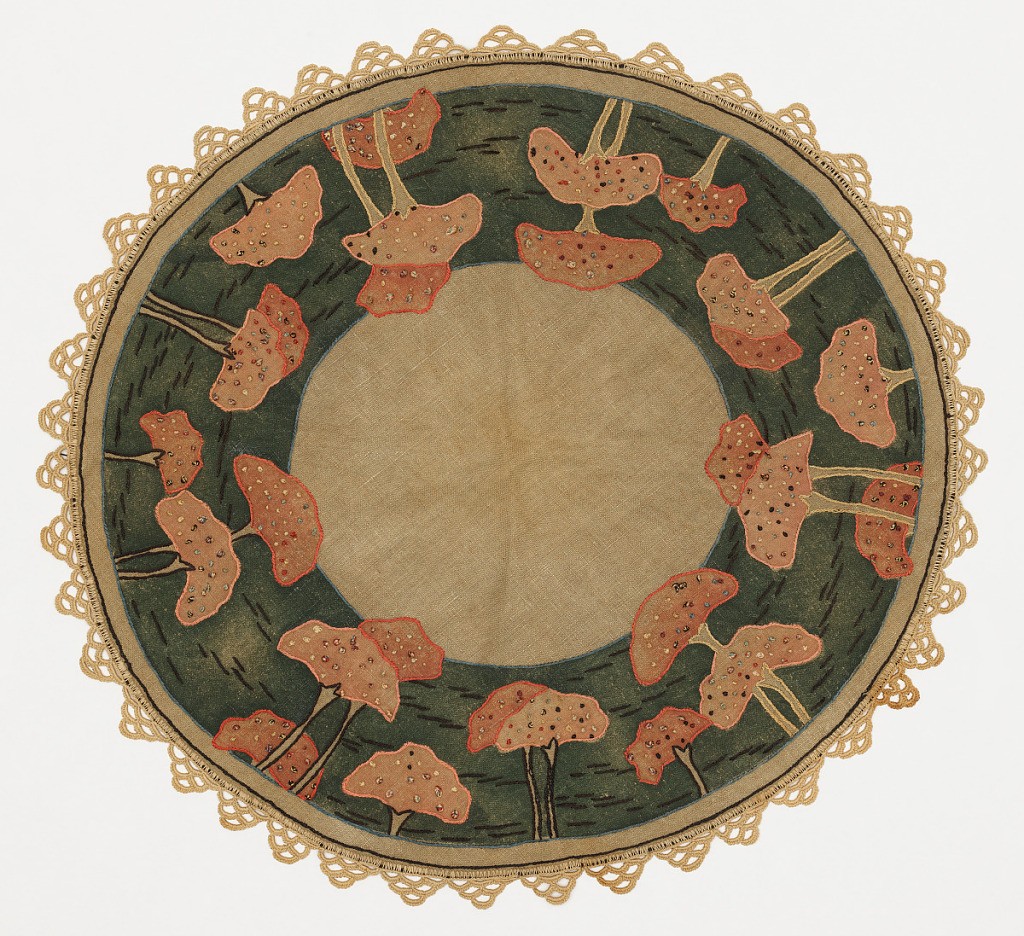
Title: Table round
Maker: Unknown
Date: ca. 1910
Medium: linen, cotton Technique: stenciled and embroidered on plain weave, crocheted border
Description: Light brown table round with a wide painted border in dark green with black embroidered lines that suggest moving water. Within this border is a random arrangement of painted orange toadstools outlined with orange stem stitches and filled with multicolored knot stitches. Toadstool stem in reserve and outlined in black. Crocheted border.